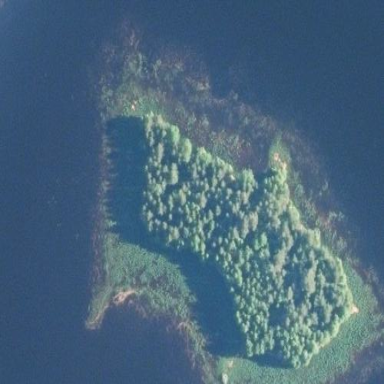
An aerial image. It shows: Island.